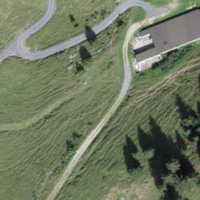
EUNIS habitat code: 23
Species observed at this site:
Aglais urticae